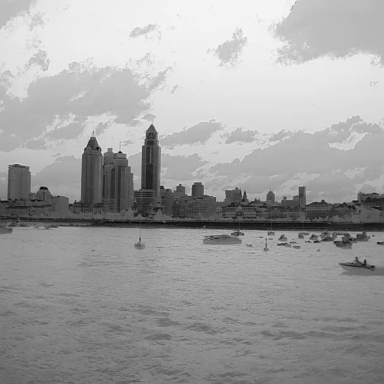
There is a canoe in the infrared image.